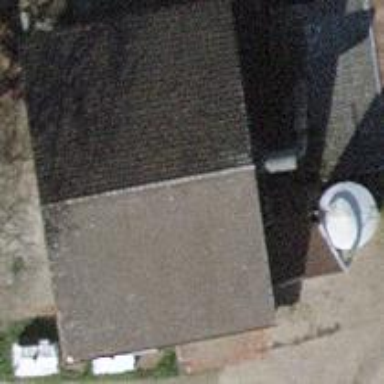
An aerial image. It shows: Farm auxiliary building.